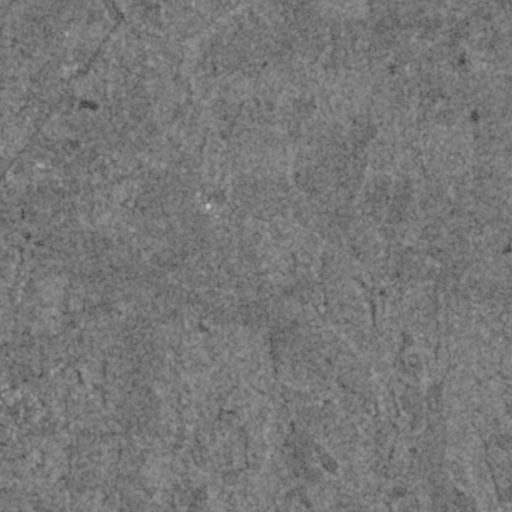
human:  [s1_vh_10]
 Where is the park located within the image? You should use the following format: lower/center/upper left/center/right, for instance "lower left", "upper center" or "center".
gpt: The park is located in the center right of the image.
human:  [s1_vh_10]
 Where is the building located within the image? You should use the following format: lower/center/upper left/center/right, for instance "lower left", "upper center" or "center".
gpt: The building is located in the lower center of the image.
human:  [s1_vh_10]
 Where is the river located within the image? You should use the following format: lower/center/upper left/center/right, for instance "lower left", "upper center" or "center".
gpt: The river is located in the upper of the image.
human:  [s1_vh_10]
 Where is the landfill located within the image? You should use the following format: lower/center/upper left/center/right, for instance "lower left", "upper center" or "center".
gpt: There is no landfill in the image.

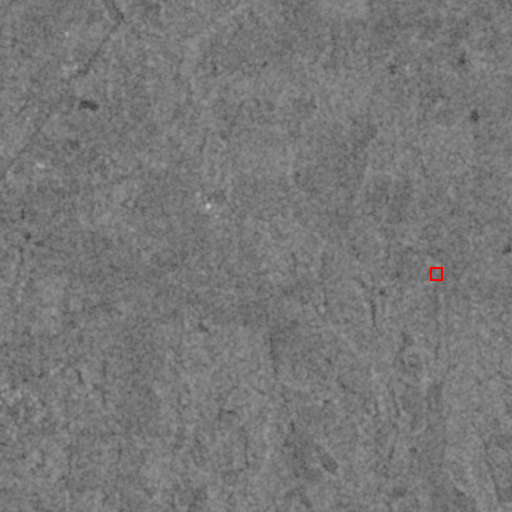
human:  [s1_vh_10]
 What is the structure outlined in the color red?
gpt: The structure outlined in red is a park.
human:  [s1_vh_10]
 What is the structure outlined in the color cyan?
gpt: There is no cyan outline.